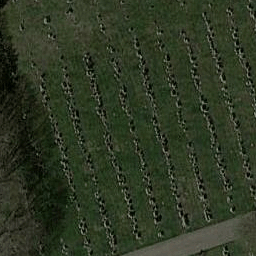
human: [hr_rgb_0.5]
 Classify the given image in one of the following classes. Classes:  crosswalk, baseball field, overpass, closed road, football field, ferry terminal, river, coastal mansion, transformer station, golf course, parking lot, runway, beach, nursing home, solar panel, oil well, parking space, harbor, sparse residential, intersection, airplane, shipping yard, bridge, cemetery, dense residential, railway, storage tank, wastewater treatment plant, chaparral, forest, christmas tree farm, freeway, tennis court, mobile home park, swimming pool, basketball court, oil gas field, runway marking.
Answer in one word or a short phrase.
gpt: cemetery